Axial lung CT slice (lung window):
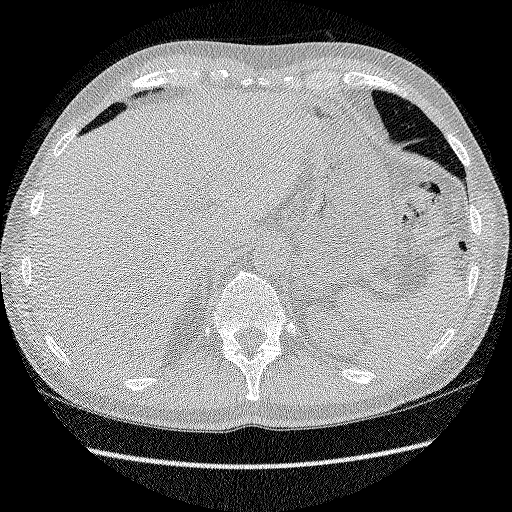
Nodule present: no